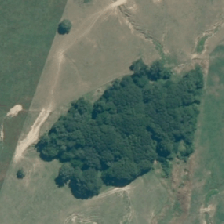
Land cover: indigenous_forest